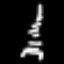
Label: The Eiffel Tower